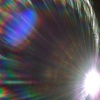
Label: sunburn